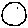
Label: moon